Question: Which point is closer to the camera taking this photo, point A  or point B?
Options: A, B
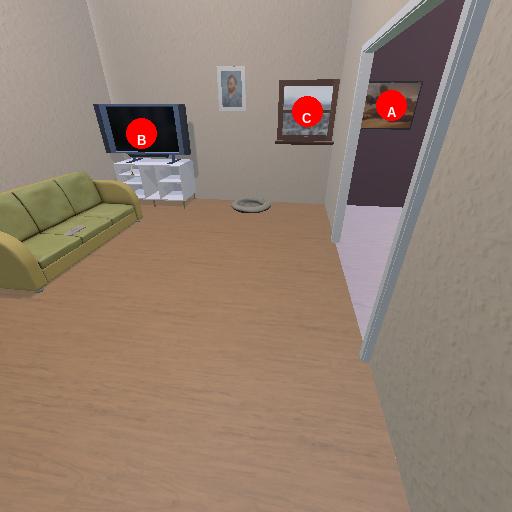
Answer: A